Question: My current Database properties are as follows:

I want my Database to be 'MySQL'. Can someone please guide me how to change the properties so it gets saved in 'MySQL'.
I have installed 'MySQL' on my 'Mac OSX'. The Username is 'Root12' and password is 'xxx'
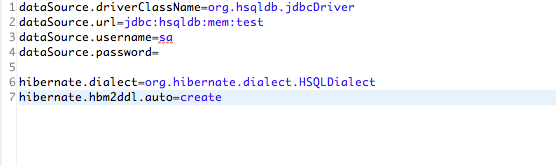
Answer: Well, you just need to replace all the properties appropriately:
- 'com.mysql.jdbc.Driver'- 'jdbc:mysql://host:3306/databaseName'- - <URL>
This is the basic configuration